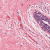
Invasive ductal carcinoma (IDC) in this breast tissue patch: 0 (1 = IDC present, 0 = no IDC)